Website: walmart
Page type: payment
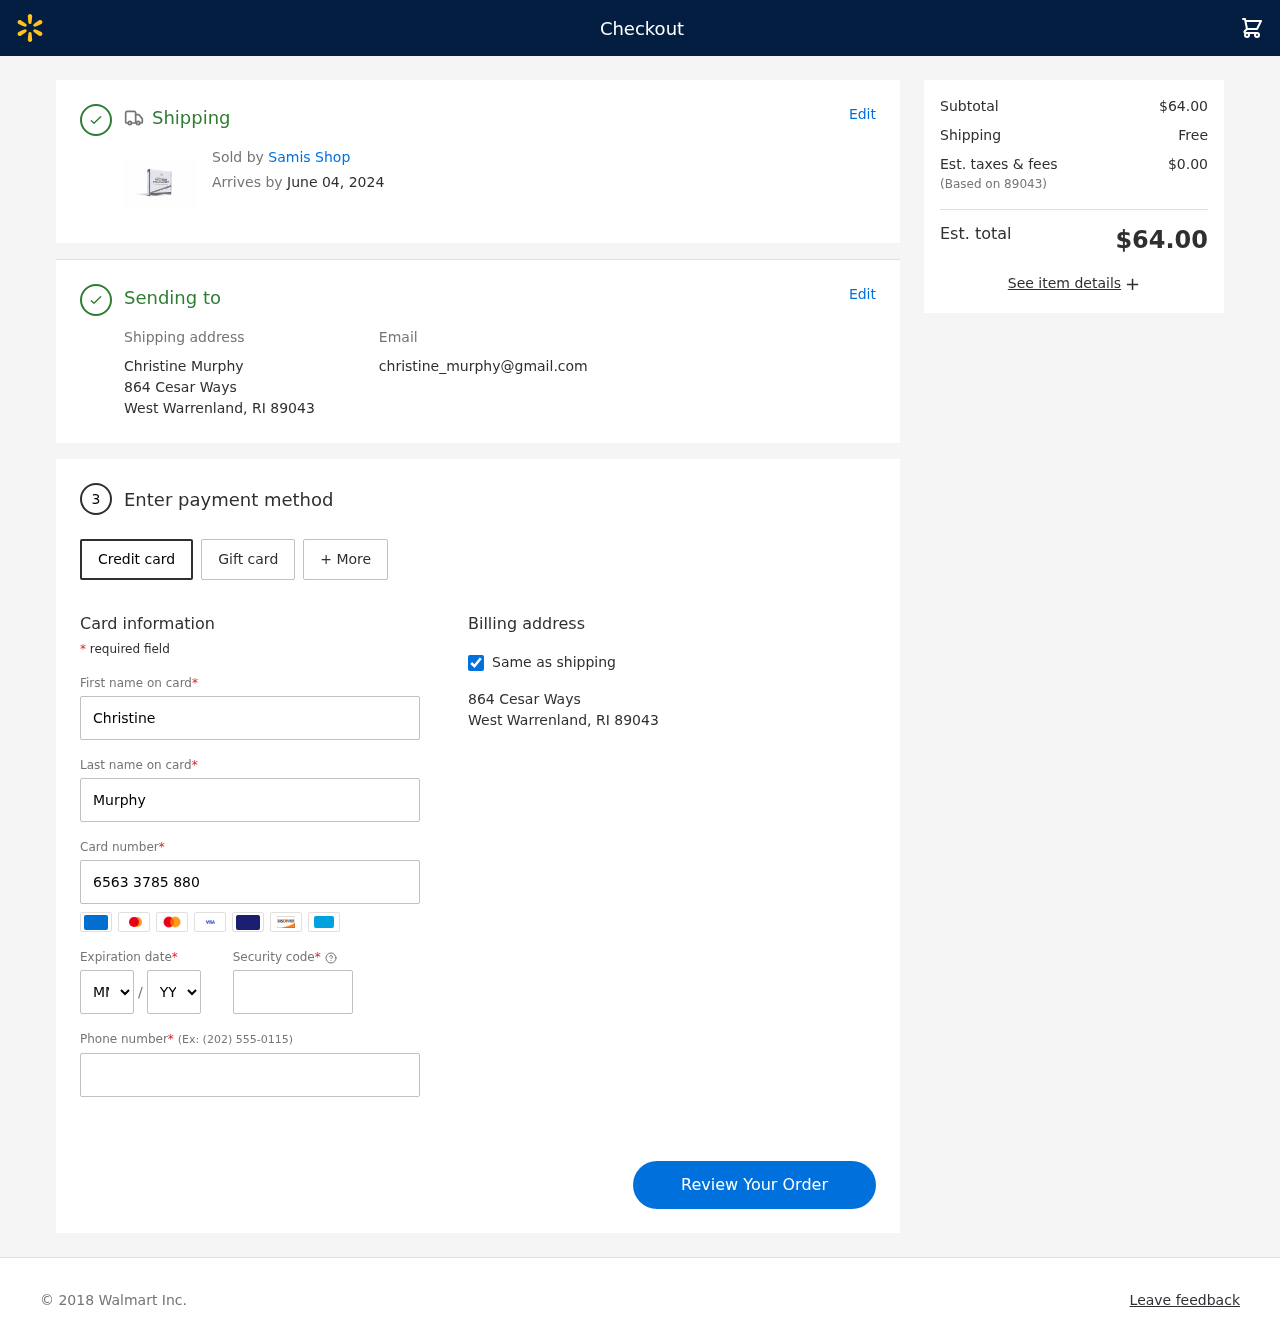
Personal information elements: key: PII_CARD_CVV
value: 857
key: PII_CARD_EXPIRY_MONTH
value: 08
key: PII_CARD_EXPIRY_YEAR
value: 26
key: PII_CARD_NUMBER
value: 6563 3785 8806 4994
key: PII_CITY_STATE_ZIP
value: West Warrenland, RI 89043
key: PII_EMAIL
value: christine_murphy@gmail.com
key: PII_FIRSTNAME
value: Christine
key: PII_FULLNAME
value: Christine Murphy
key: PII_LASTNAME
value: Murphy
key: PII_PHONE
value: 8452697216
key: PII_POSTCODE
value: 89043
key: PII_STREET
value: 864 Cesar Ways
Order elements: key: ORDER_DELIVERY_DATE
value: June 04, 2024
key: ORDER_SUBTOTAL
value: $64.00
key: ORDER_SHIPPING_COST
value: Free
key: ORDER_TAX
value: $0.00
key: ORDER_TOTAL
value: $64.00